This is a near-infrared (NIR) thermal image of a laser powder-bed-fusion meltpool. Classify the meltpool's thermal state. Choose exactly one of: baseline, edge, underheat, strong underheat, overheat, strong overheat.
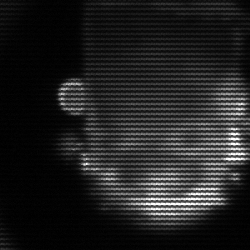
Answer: baseline